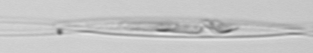
Label: Pseudo-nitzschia